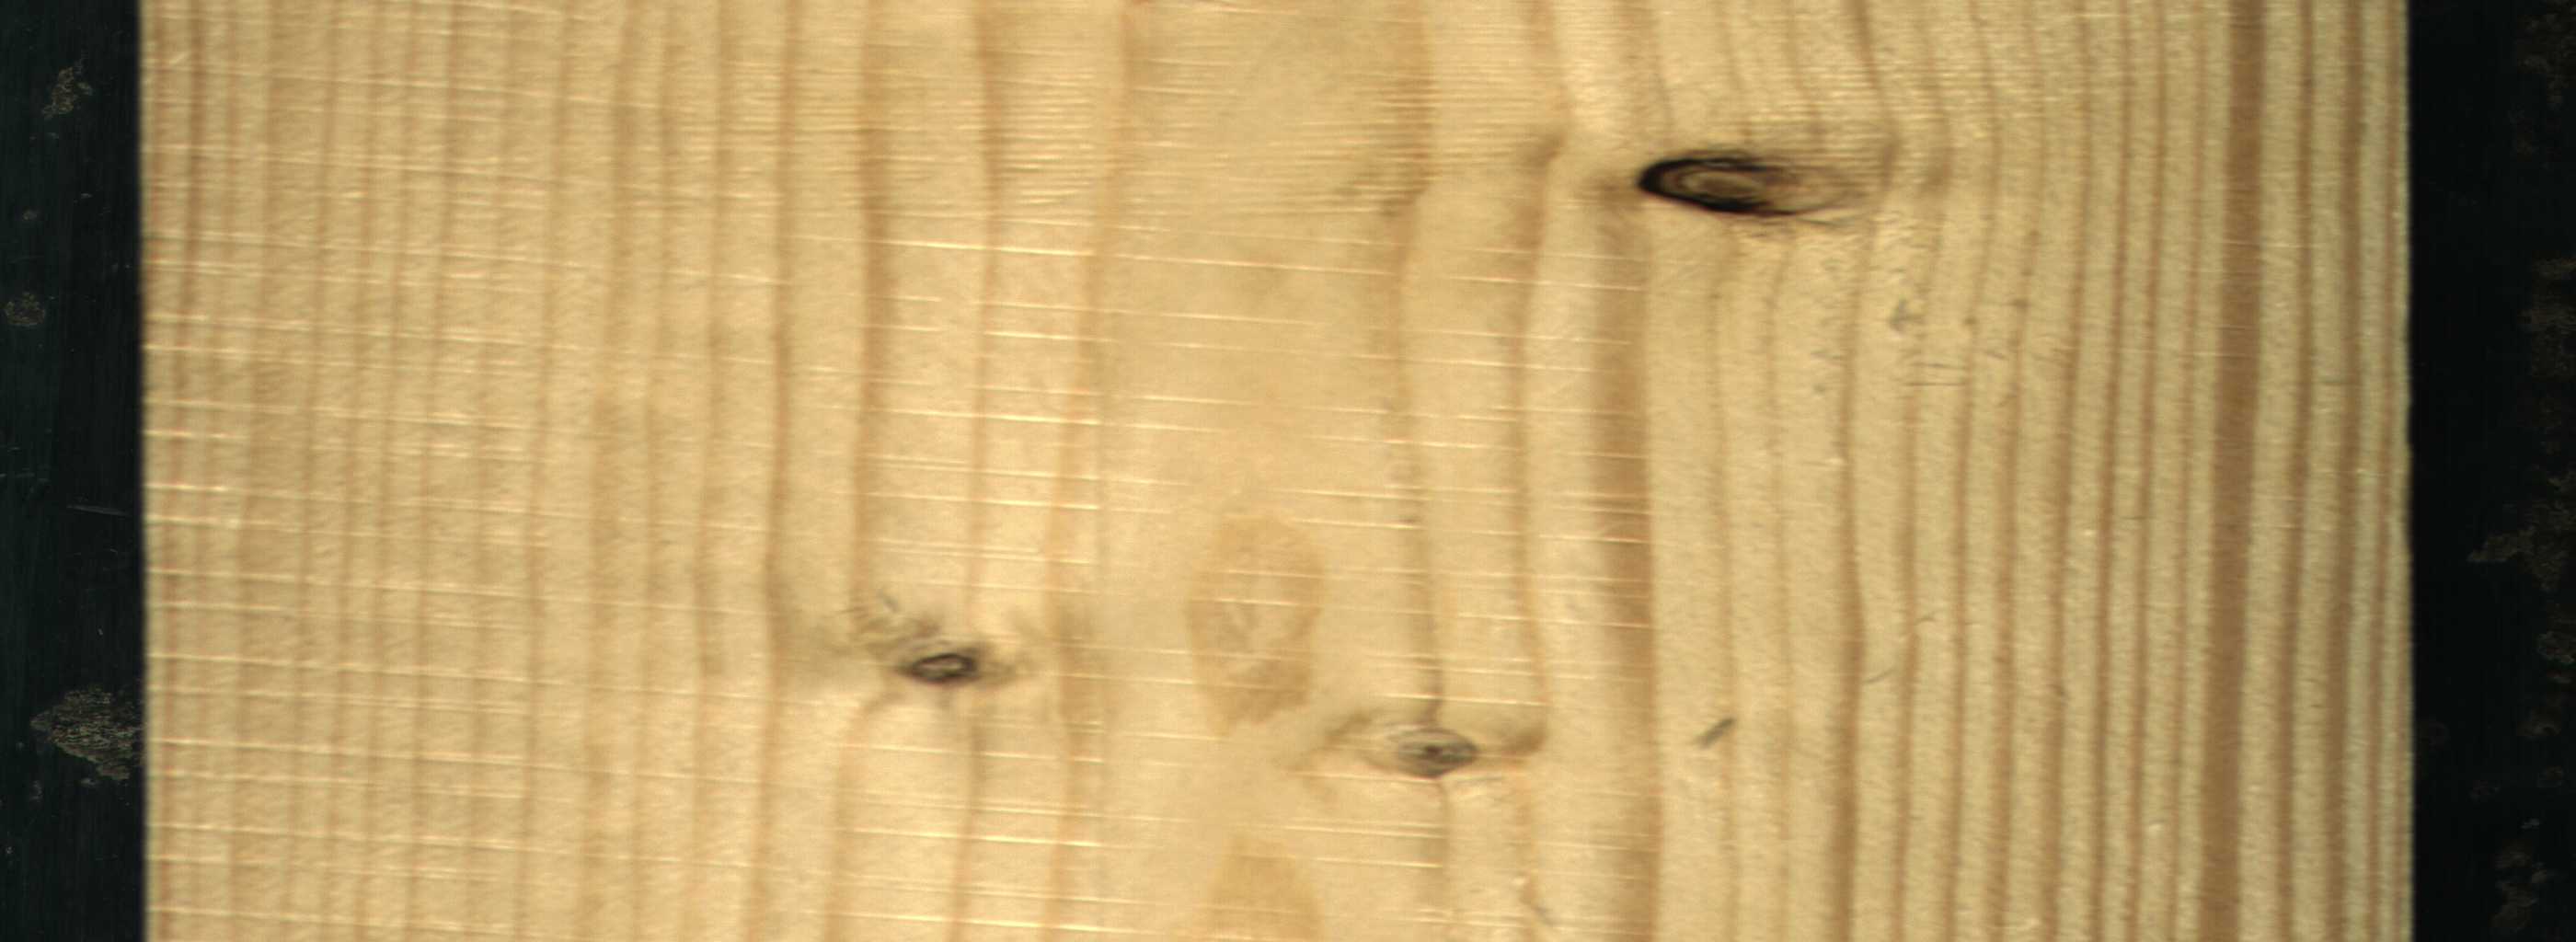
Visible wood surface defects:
Dead_Knot
Live_Knot
Live_Knot